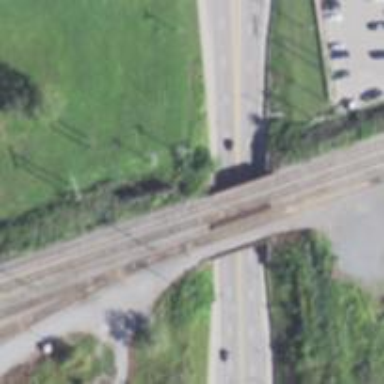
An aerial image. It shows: Railway siding with rails.